Question: I am trying to find the best route to setting up a custom 'UITableViewCell' Layout. This is the layout I am trying to achieve.

The colourful part represents an imageview. The 'UIImageView' appears to over hang the edges of the cell.
But from what I can gather this would actually be the whole cell. I understand that the cell has multiple different views like content, background but not sure how to implement this.
I have tried in IB but I think this is too custom. How do I create a cell like this with an overhang as such and a custom layout for the cell.
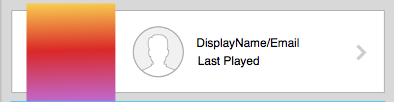
Answer: You cannot set subViews out of the 'UITableViewCell' frame.
Here's a easy way to do what you want:
1) Change the background of your custom cell to '[UIColor clearColor]'. You can do this either in the interface builder of in the 'cellForRowAtIndexPath:' method.
I'm assuming this grey color it's the color of your 'UITableView'.
Here's a picture of the cell with clear color background

2) Inside your custom cell, put a white 'UIView' with a padding to the edges of the cell, simulating your original Cell, like this:

3) Then, just add the rest of your subViews as you want. You can add then above but not inside the white UIView, that simulates the original cell. It will look like this:

Answering to your last question. Well, in this case, you would have to create your own custom selection. Fortunately, this is very simple.
First of all, I'm assuming you have a subclass of 'UITableViewCell'. So, just create a 'IBOutlet', in your customCell, to our white 'UIView' that represents our fake cell. I'm calling this 'IBOutlet' as 'containerView'.
Then, override the method 'setSelected:animated:' your custom cell and do all the custom selection behaviour you want. An easy example would be like this:
'''
- (void)setSelected:(BOOL)selected animated:(BOOL)animated
{
[super setSelected:selected animated:animated];
self.selectionStyle = UITableViewCellSelectionStyleNone;
self.containerView.backgroundColor = selected ? [UIColor blueColor] : [UIColor whiteColor];
}
'''
In my example, '[UIColor blueColor]' is the color when the cell is selected, and '[UIColor whiteColor]' is the normal state color. Obviously, you can change this for any other colors you like.